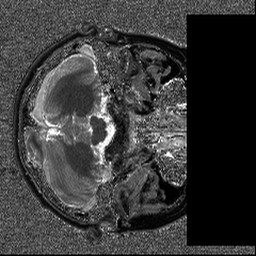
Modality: T1map
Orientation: axial
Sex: female